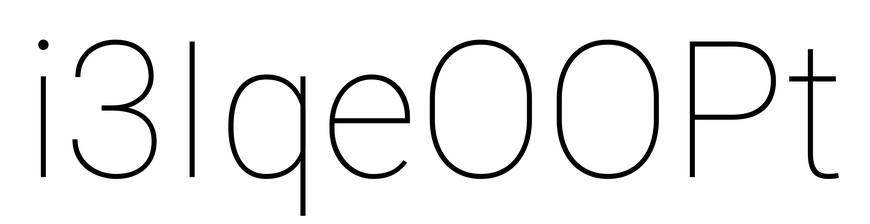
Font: Roboto_Thin